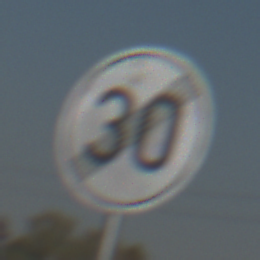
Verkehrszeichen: EndeGeschwindigkeit30
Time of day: MorningAfternoon
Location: Outdoor (Special)
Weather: Clear
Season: NotSpecified
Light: Natural